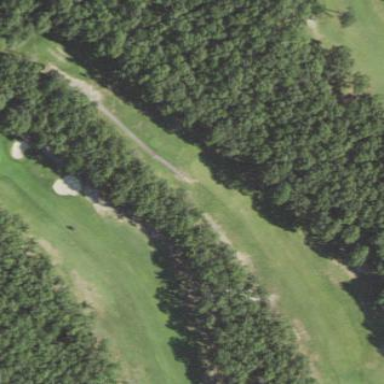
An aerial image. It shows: Grassy area designated as golf fairway.